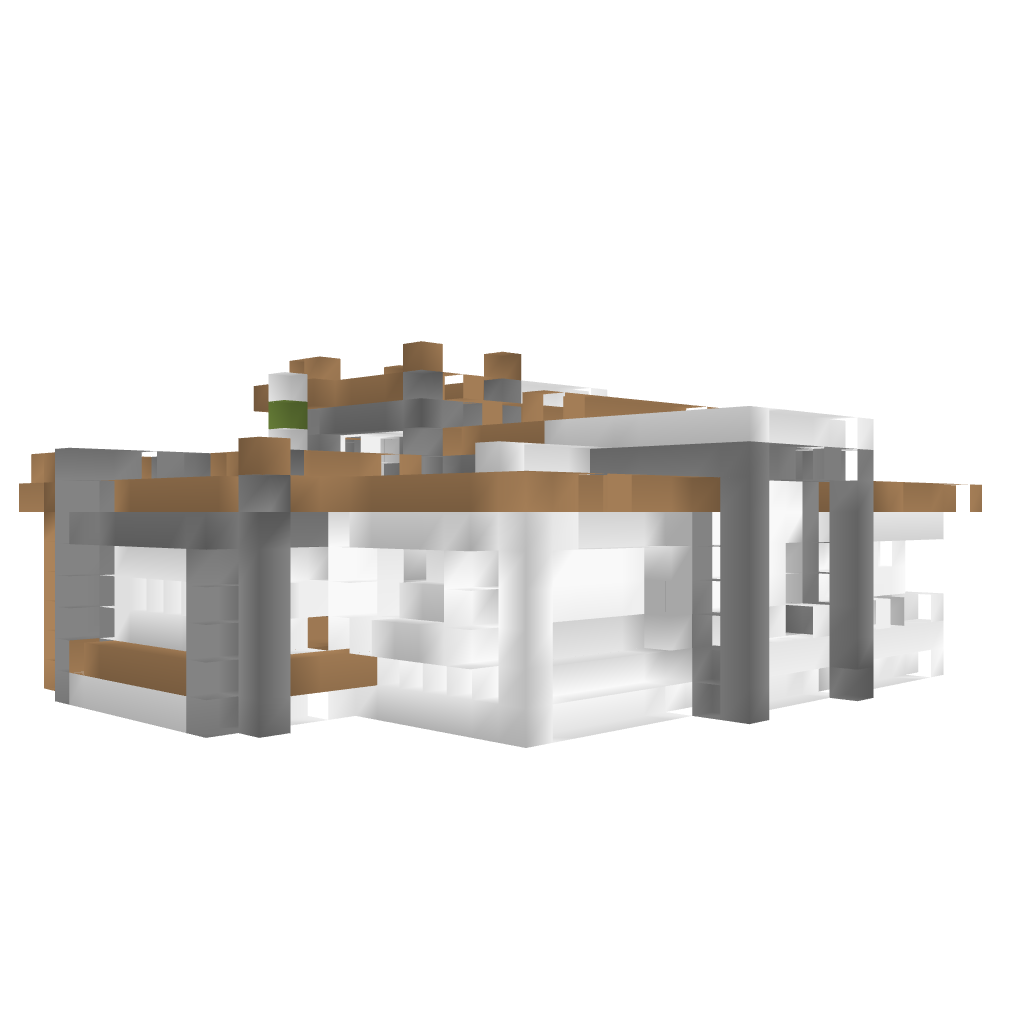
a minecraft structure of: modern home bad low quality